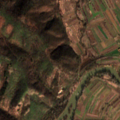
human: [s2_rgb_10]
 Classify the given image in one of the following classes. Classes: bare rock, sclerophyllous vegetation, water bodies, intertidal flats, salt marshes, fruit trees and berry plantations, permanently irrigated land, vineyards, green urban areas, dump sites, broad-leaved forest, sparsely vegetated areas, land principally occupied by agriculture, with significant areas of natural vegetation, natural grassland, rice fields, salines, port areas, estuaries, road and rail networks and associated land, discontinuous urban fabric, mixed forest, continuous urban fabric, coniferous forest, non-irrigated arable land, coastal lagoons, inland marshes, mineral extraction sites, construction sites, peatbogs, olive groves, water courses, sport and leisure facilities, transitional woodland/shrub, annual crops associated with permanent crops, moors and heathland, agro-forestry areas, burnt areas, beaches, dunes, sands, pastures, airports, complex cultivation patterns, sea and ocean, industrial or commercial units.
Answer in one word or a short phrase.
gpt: non-irrigated arable land, complex cultivation patterns, land principally occupied by agriculture, with significant areas of natural vegetation, broad-leaved forest, transitional woodland/shrub, water courses